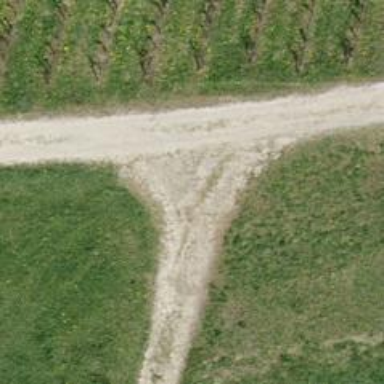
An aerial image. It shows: Unpaved track road with grade3 tracktype.